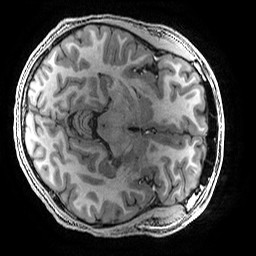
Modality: T1w
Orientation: axial
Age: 16
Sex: male
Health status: ill
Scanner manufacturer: ge
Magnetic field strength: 3 T
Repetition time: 0.007664 s
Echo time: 0.00342 s